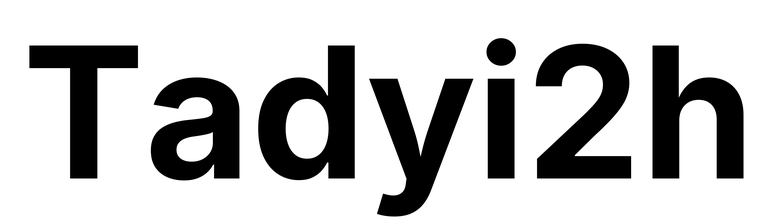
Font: Inter_Bold